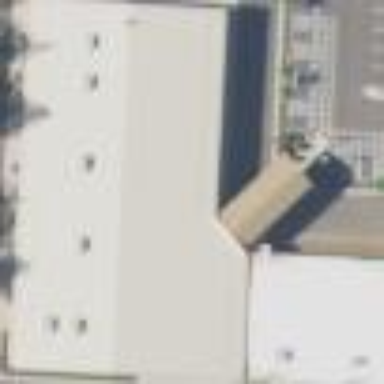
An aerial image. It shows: Event venue building.